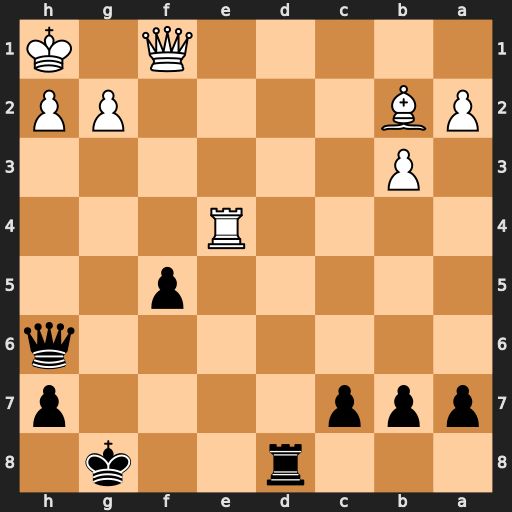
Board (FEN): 3r2k1/ppp4p/7q/5p2/4R3/1P6/PB4PP/5Q1K
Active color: b
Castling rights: -
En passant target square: -
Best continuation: fxe4 Qc4+ Kf8 Ba3+ Ke8 Qxe4+ Kd7